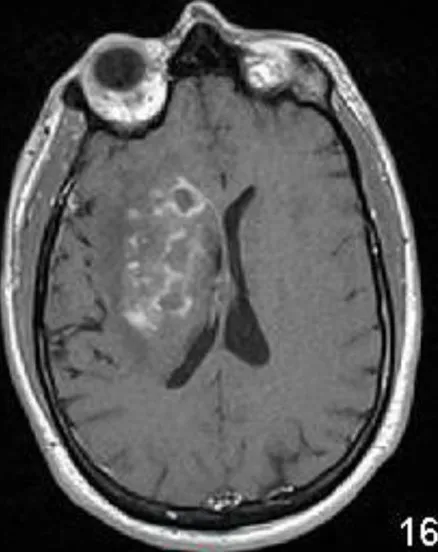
MRI of the brain with and without Omniscan IV contrast showing a heterogeneous enhancing lesion within the right basal ganglia with associated edema and local mass effect.
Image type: radiology (mri)